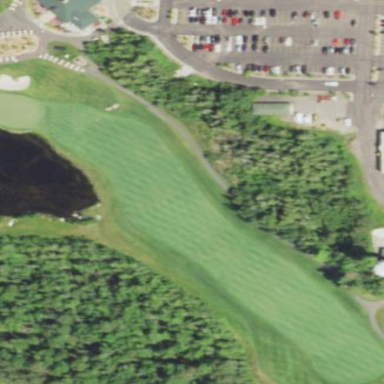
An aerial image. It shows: Golf rough area.